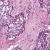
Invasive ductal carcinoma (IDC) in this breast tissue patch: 1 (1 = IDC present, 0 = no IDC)